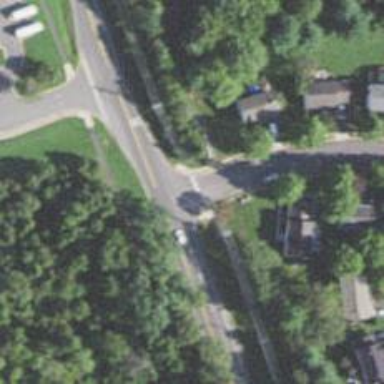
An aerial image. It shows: Unmarked road crossing.